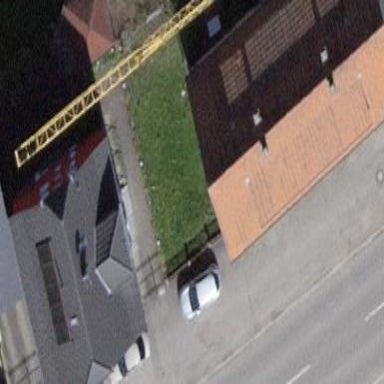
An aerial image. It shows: Gabled roof on building that houses apartments.